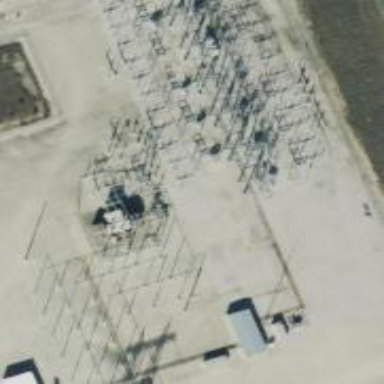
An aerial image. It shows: Power tower.